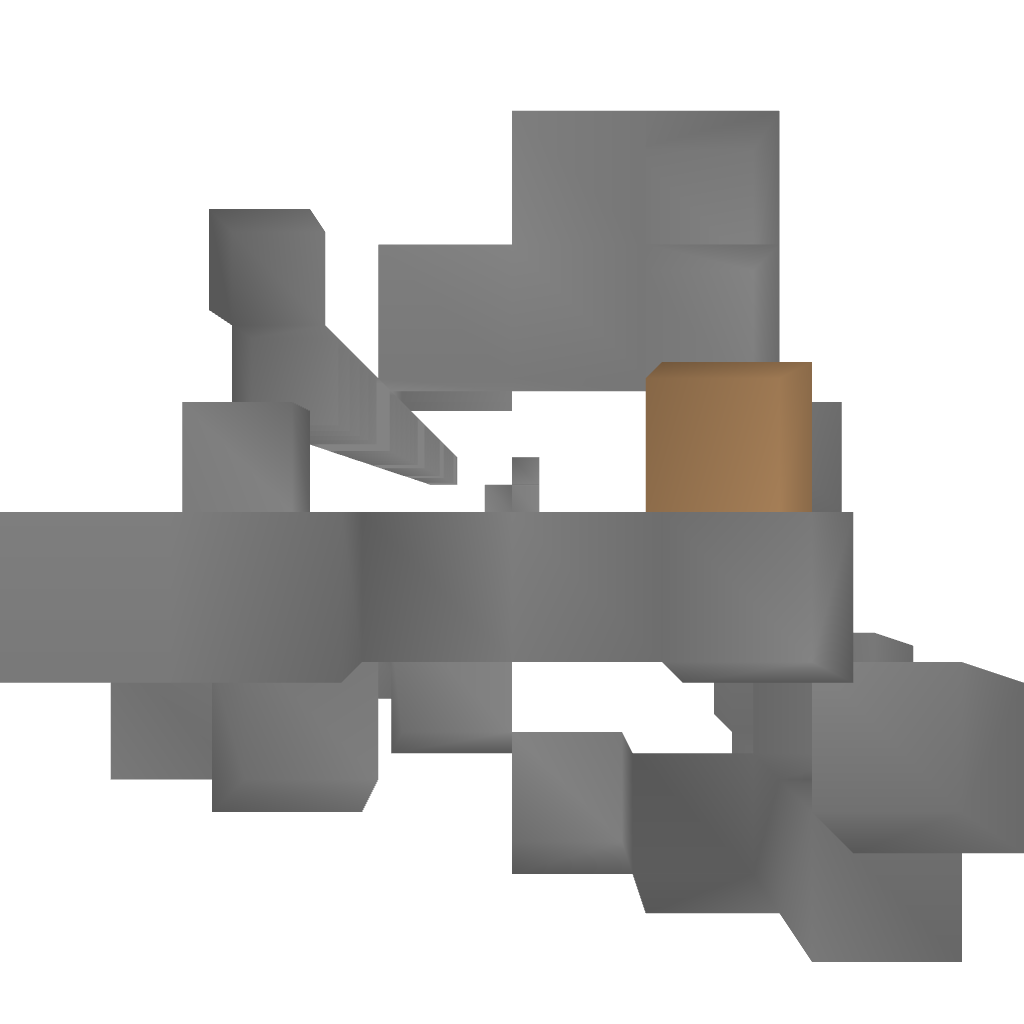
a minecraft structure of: Automatic Boiler bad low quality